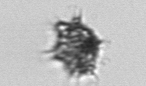
Label: Dictyocha